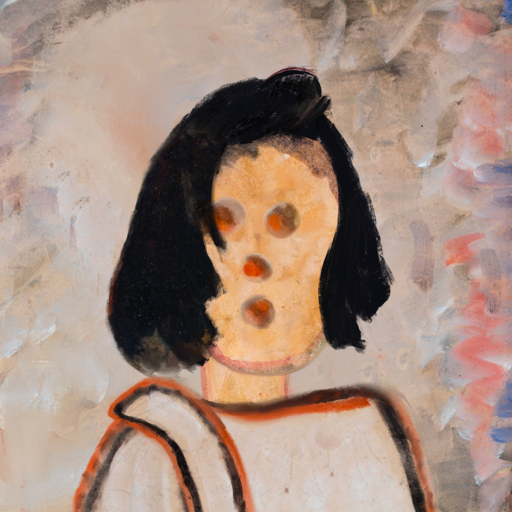
Background: Roy_Bahadur, Head And Neck Front: Childish, Face Front: Rupkatha, Bust: Roy_Bahadur, Hair Front: Mosgoul, Head Accessory: Blank, Second Necklace: Blank, Necklace: Blank, Baby: Blank